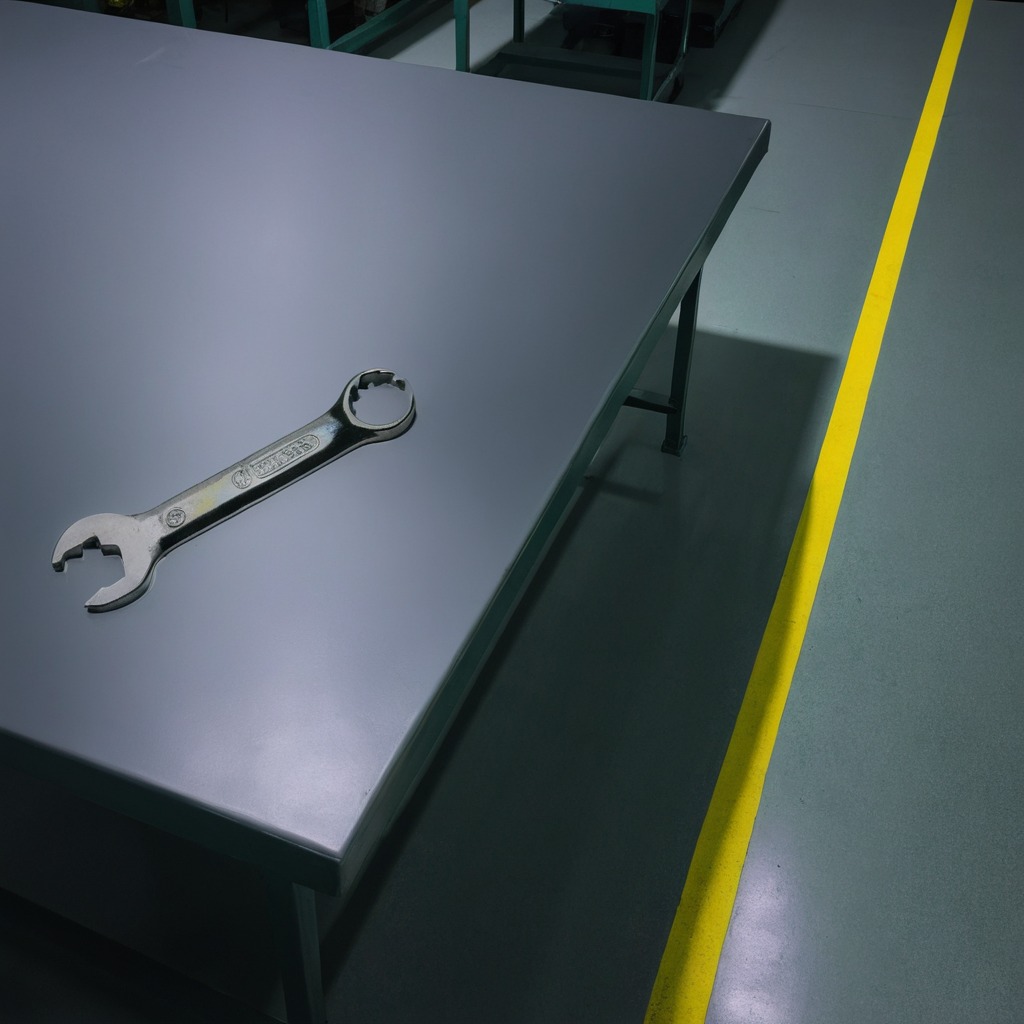
An wrench is lying on a clean empty table in a railway signal maintenance room lit by harsh overhead fluorescents.